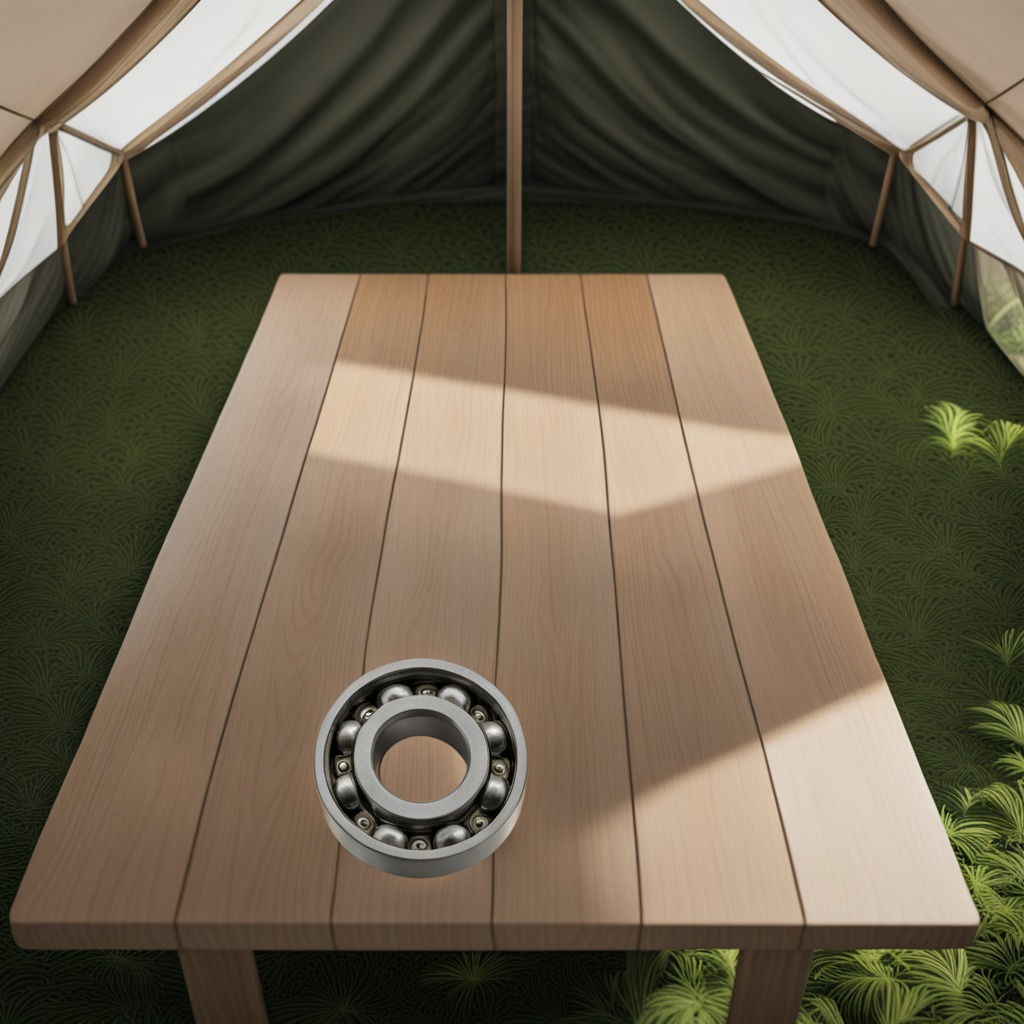
A metal ball bearing is lying on a wooden table inside a jungle field workshop tent.